八年级 · 组合几何学
如图, $\triangle A B C$ 中, $\angle A B C$ 的三等分线分别与 $\angle A C B$ 的平分线交于点 $O_{1}, O_{2}$,若 $\angle 1=115^{\circ}, \angle 2=135^{\circ}$, 则 $\angle A$ 的度数为

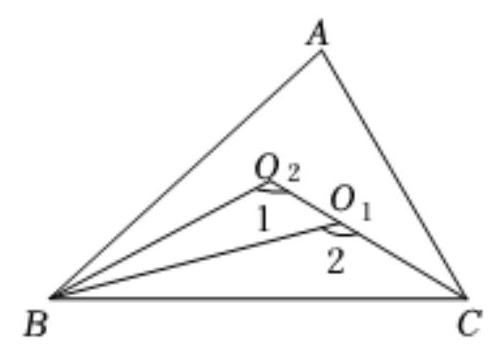
答案: $70^{\circ}$